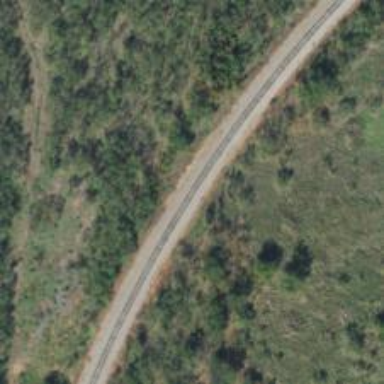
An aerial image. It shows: Rail spur service.